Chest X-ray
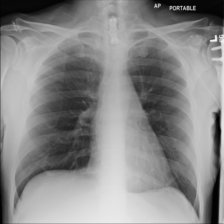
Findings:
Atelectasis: negative
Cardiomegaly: negative
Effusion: negative
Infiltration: negative
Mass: negative
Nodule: negative
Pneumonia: negative
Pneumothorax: negative
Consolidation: negative
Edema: negative
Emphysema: negative
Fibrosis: negative
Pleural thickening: negative
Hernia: negative